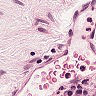
Metastatic tissue present: no